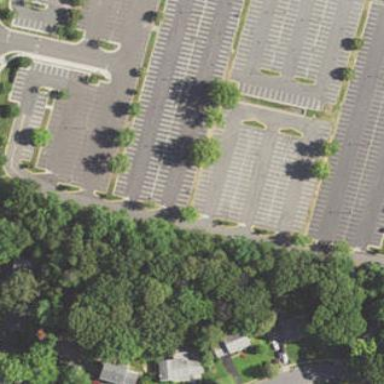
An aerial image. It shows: Parking area with asphalt surface.